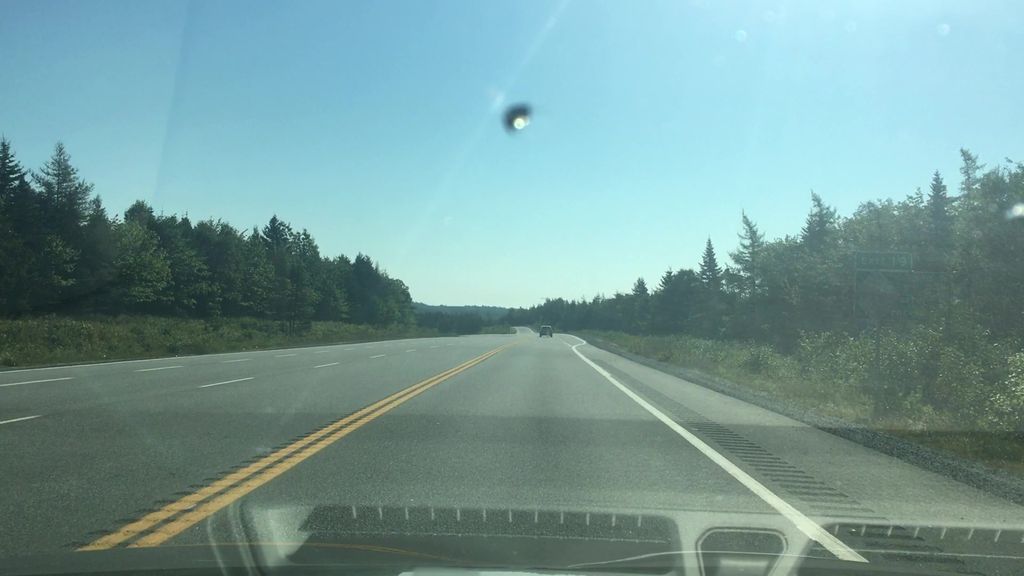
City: halifax